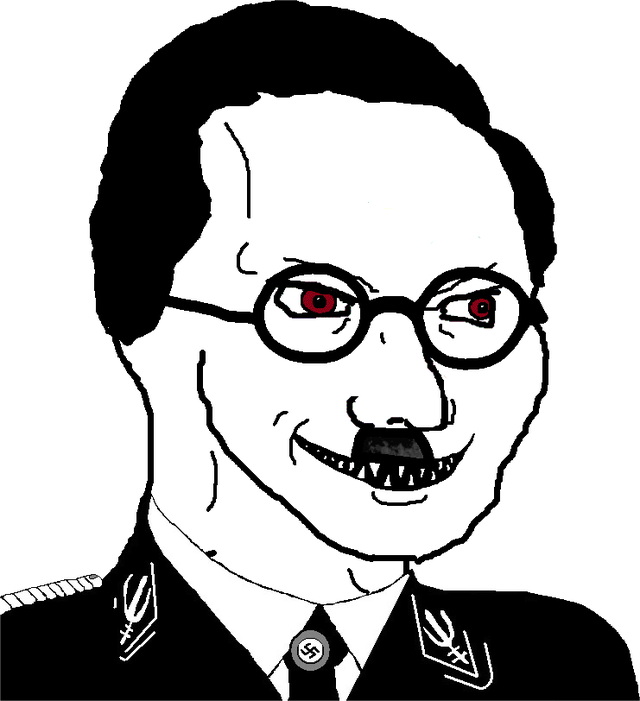
Label: 5_Oomer